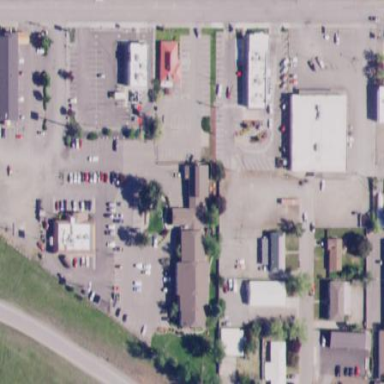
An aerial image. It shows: Retail area.